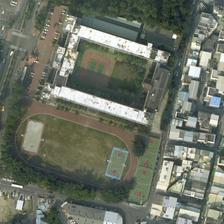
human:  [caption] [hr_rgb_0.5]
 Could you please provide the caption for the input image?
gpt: the dense woods and a wide variety of buildings surround this area, mainly consisting of a semi-old football field, a few basketball courts and tennis courts .

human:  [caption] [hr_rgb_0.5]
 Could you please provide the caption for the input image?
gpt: a playground with two basketball fields next to it is semisurrounded by buildings and plants .

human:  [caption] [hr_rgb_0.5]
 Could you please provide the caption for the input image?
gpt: a playground with three basketball fields and two badminton fields surrounded by white buildings are surrounded by green trees and many buildings .